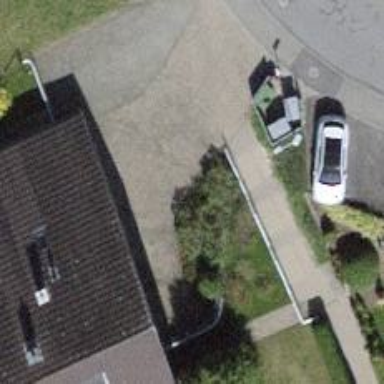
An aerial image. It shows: Steps with paving stones. Ramp is also available.